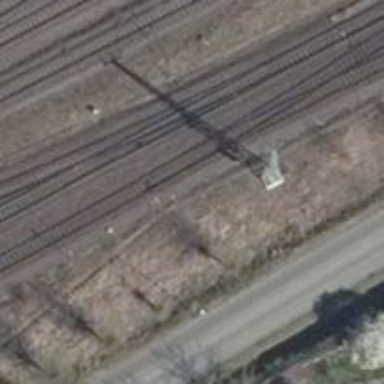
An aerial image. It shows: Railway switch with turnout to the right.